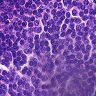
Metastatic tissue present: no